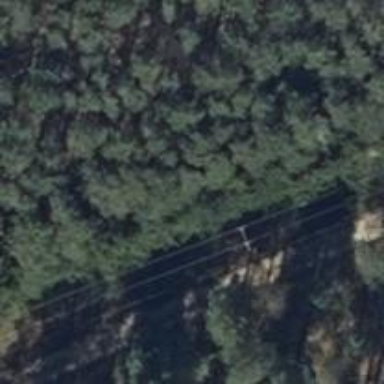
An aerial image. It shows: Power pole.